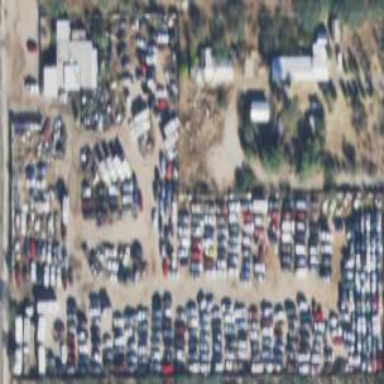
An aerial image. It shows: Scrap yard located in industrial area.